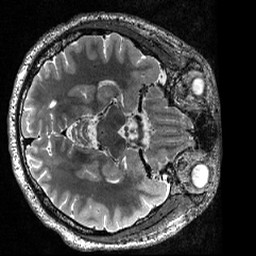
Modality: T2w
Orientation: axial
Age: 20
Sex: male
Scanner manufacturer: siemens
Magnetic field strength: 3 T
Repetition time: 3.2 s
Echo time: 0.56 s